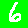
Digit: 6